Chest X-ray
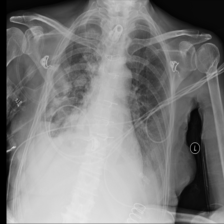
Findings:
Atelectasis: negative
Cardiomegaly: negative
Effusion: positive
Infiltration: negative
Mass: positive
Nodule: negative
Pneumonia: negative
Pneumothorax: negative
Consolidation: negative
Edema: negative
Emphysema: negative
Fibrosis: negative
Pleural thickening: negative
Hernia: negative